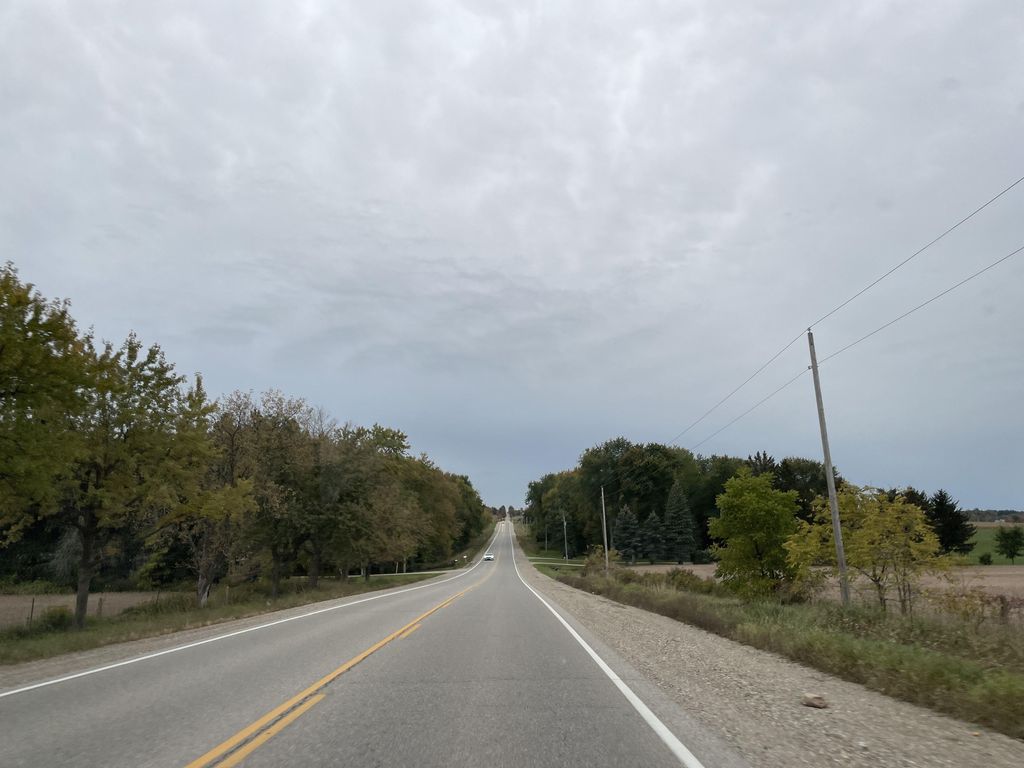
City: kitchener-waterloo